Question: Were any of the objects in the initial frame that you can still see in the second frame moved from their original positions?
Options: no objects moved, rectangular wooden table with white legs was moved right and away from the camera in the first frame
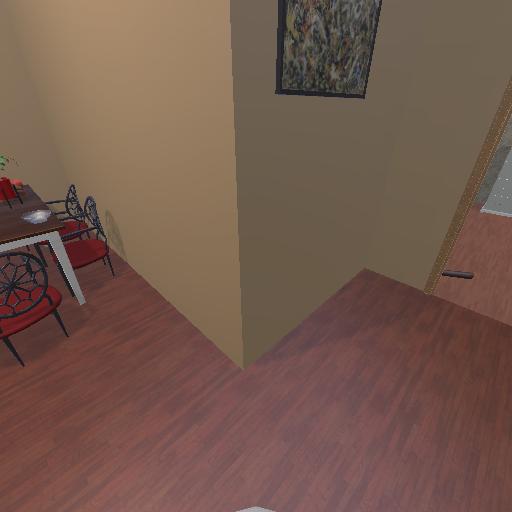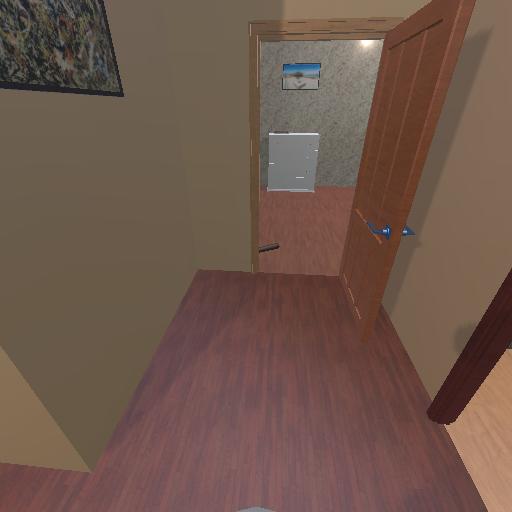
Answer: no objects moved